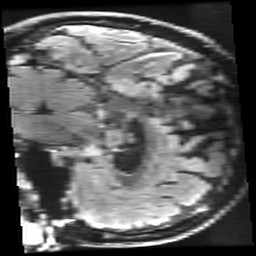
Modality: FLAIR
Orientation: sagittal
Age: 60
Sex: male
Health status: healthy
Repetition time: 12 s
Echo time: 0.09782 s